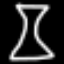
Label: hourglass